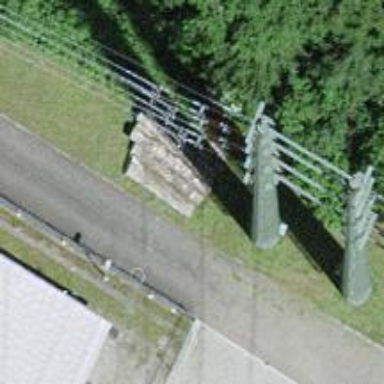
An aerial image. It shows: Power line with three cables.